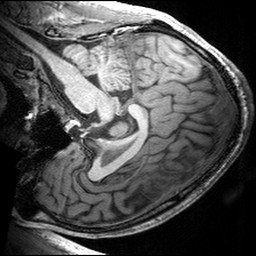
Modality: T1w
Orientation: sagittal
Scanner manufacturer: siemens
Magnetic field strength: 3 T
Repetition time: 2.53 s
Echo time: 0.00299 s